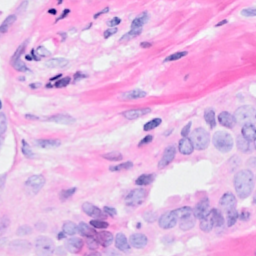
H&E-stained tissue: Breast